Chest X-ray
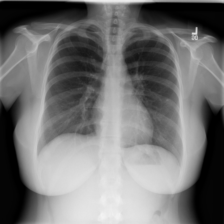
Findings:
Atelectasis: negative
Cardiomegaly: negative
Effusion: negative
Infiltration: negative
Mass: negative
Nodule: negative
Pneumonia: negative
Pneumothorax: negative
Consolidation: negative
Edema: negative
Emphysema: negative
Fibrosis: negative
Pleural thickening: negative
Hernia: negative